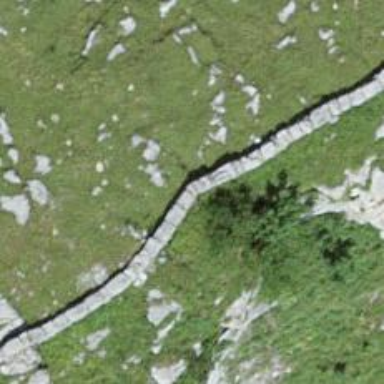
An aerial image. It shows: Wall barrier.